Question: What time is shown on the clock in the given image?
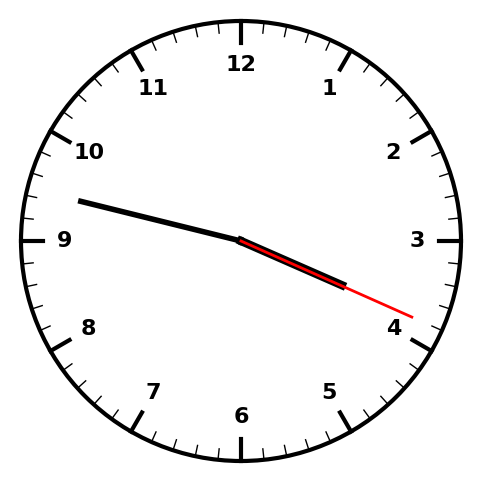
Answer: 03:47:19